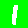
Digit: 1